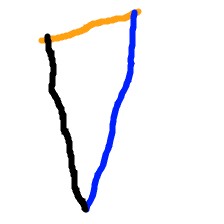
Shape: triangle